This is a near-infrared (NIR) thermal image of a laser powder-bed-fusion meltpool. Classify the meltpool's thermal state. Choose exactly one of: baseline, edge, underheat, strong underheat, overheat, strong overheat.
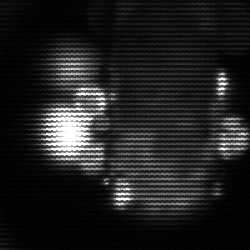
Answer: strong underheat